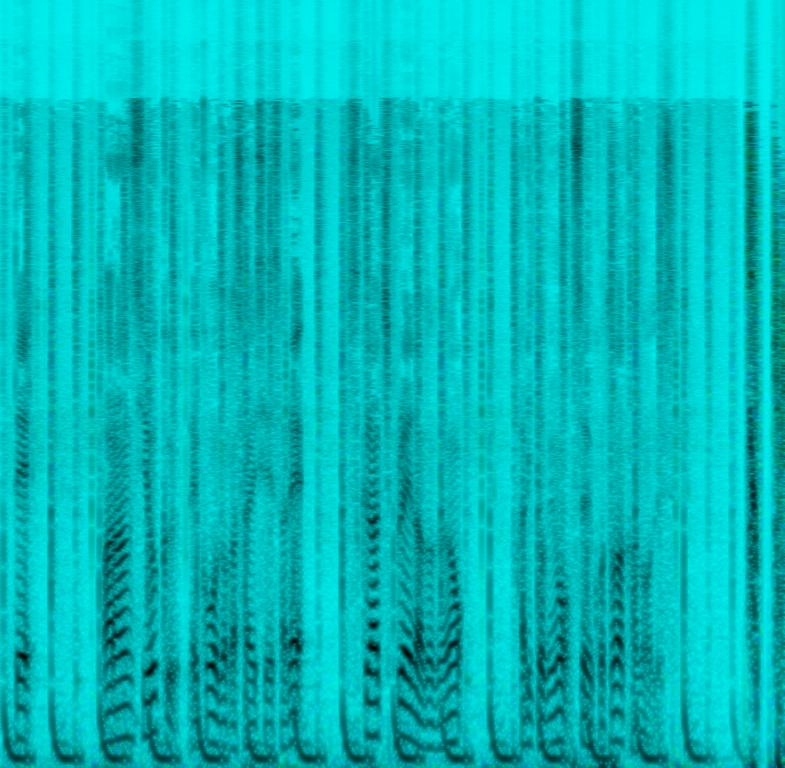
The low quality recording features a flat male vocal talking over an electro song that consists of a punchy "4 on the floor" kick pattern, short snare hit and offbeat shimmering hi hats. In the second part of the loop, the electro song is being scratched by a DJ. The recording is noisy and in mono.